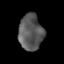
Tissue: prostate
Cell type: T cells
Senescence score: 0.3399
Nuclear area (px): 846
Mean DAPI intensity: 89.61